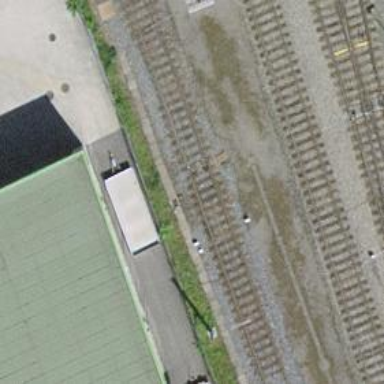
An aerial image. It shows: Railway switch.